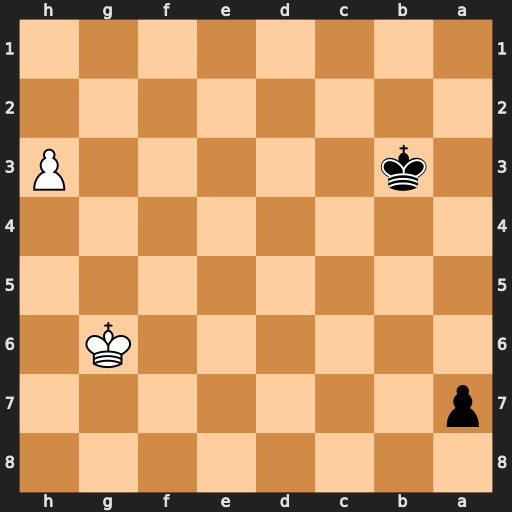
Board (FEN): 8/p7/6K1/8/8/1k5P/8/8
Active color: b
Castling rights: -
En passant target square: -
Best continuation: a5 h4 a4 Kf7 a3 h5 a2 Kg8 a1=Q